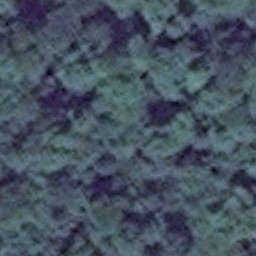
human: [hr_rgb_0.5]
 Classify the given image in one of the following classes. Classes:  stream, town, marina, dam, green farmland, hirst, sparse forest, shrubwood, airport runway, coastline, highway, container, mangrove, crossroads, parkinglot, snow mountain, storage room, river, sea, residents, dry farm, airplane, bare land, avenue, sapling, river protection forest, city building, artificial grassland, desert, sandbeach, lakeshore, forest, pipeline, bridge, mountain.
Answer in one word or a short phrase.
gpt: forest